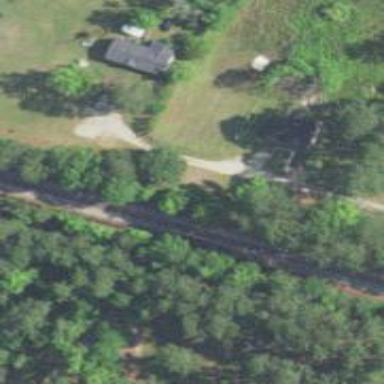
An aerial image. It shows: Railway with two tracks.